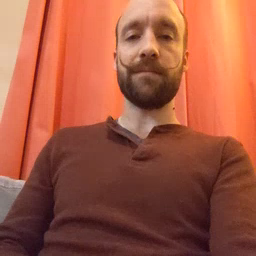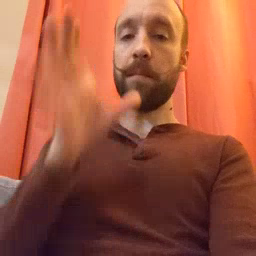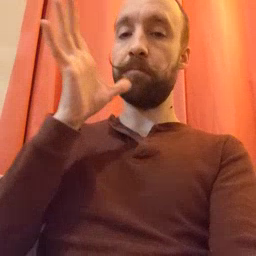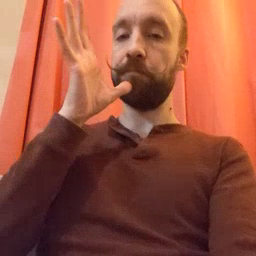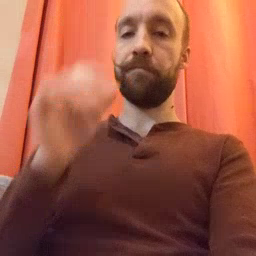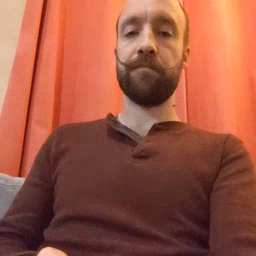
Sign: mom